Field crop: maize
Growth stage: 2
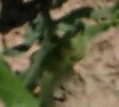
Species: maize